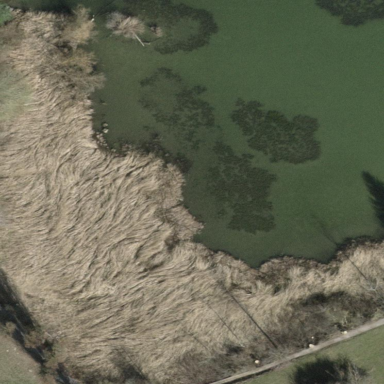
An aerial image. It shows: Reedbed in wetland area.